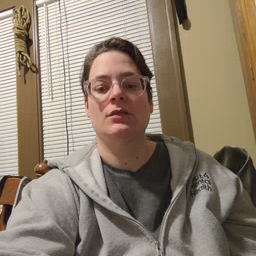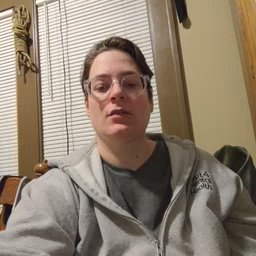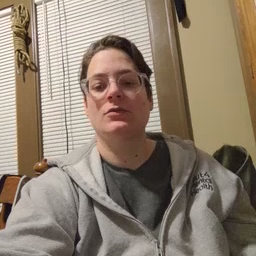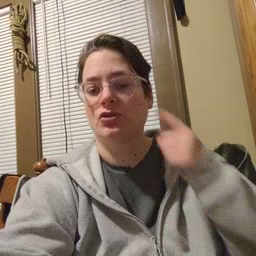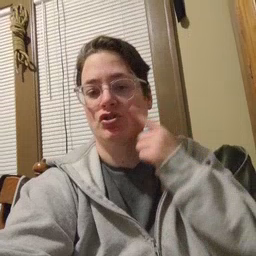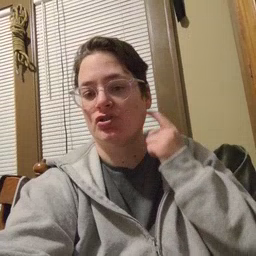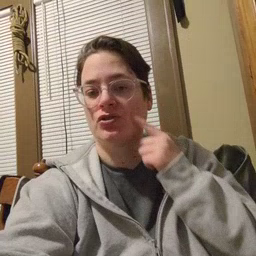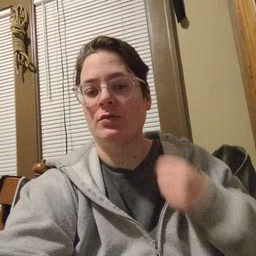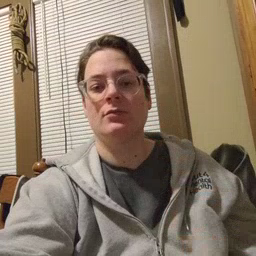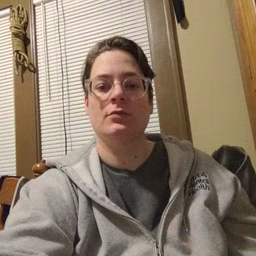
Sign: cheek